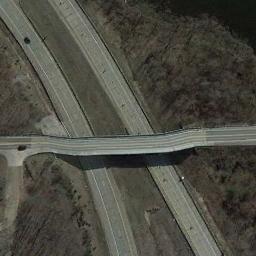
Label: overpass